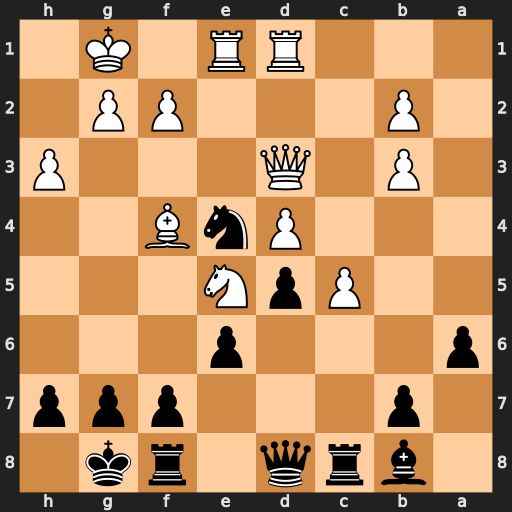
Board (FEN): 1brq1rk1/1p3ppp/p3p3/2PpN3/3PnB2/1P1Q3P/1P3PP1/3RR1K1
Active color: b
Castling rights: -
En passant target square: -
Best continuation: f6 Ng6 hxg6 Bxb8 Rxb8